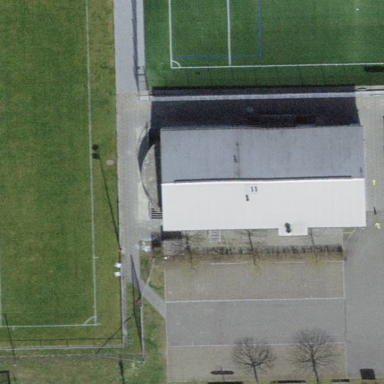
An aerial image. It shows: Civic building next to soccer sports centre and community centre.